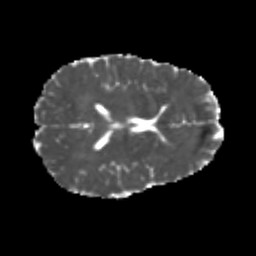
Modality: MD
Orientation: axial
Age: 21
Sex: male
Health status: healthy
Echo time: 0.074 s